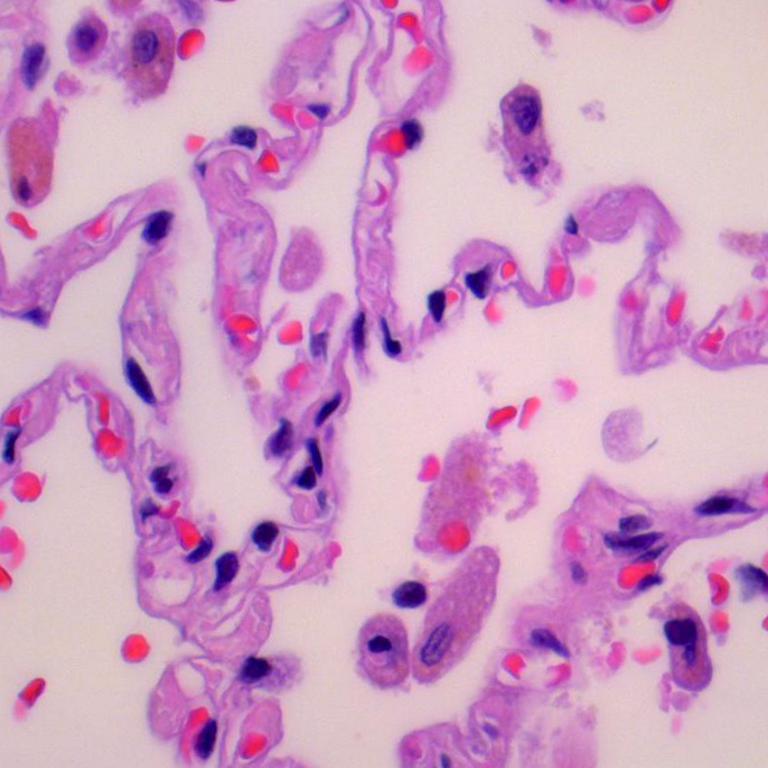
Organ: lung
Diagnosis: benign